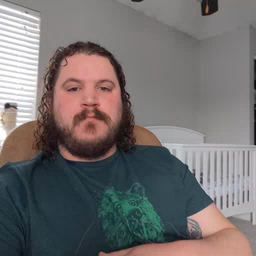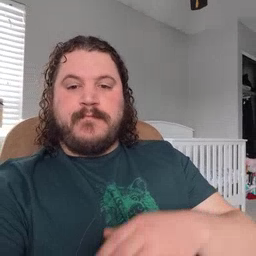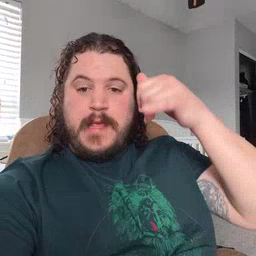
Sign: cowboy